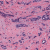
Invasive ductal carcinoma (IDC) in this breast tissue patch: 1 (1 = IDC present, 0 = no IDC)